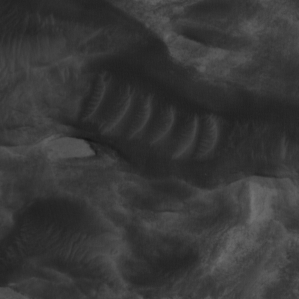
Label: non_frost